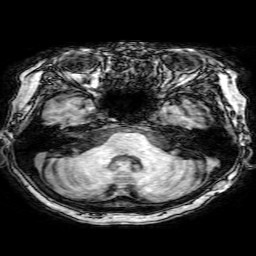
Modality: T1w
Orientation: coronal
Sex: female
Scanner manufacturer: philips
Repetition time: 0.008156 s
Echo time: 0.00375 s